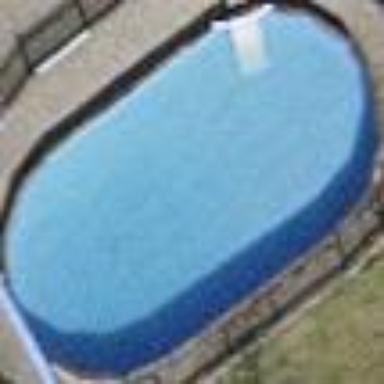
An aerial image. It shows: Outdoor swimming pool on leisure land.